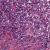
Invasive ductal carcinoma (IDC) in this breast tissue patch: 1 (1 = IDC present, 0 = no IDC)